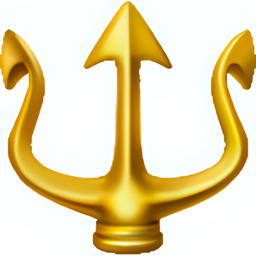
Name: trident emblem
Emoji: 🔱
Group: Symbols
Sub-group: other-symbol